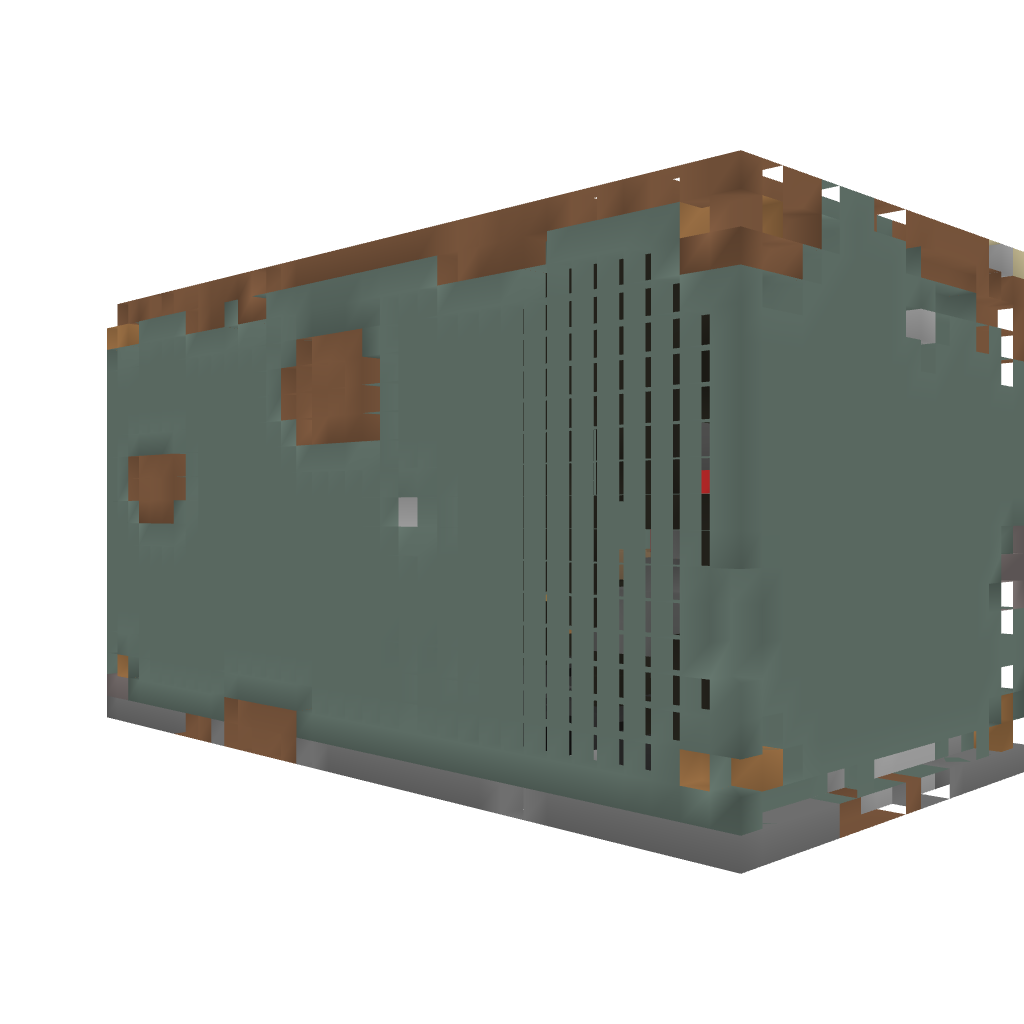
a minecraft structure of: Underground Witches Garden